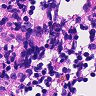
Metastatic tissue present: no